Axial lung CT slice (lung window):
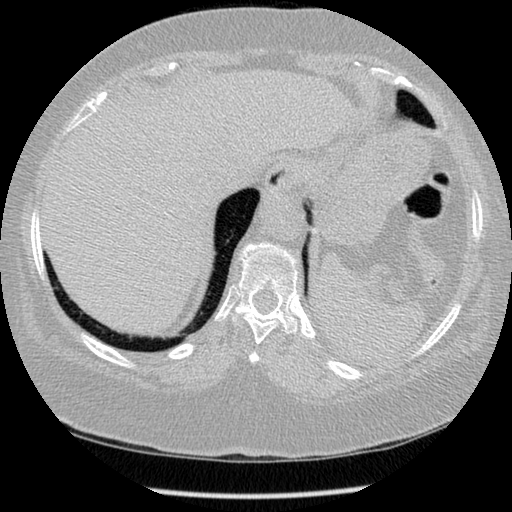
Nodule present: no